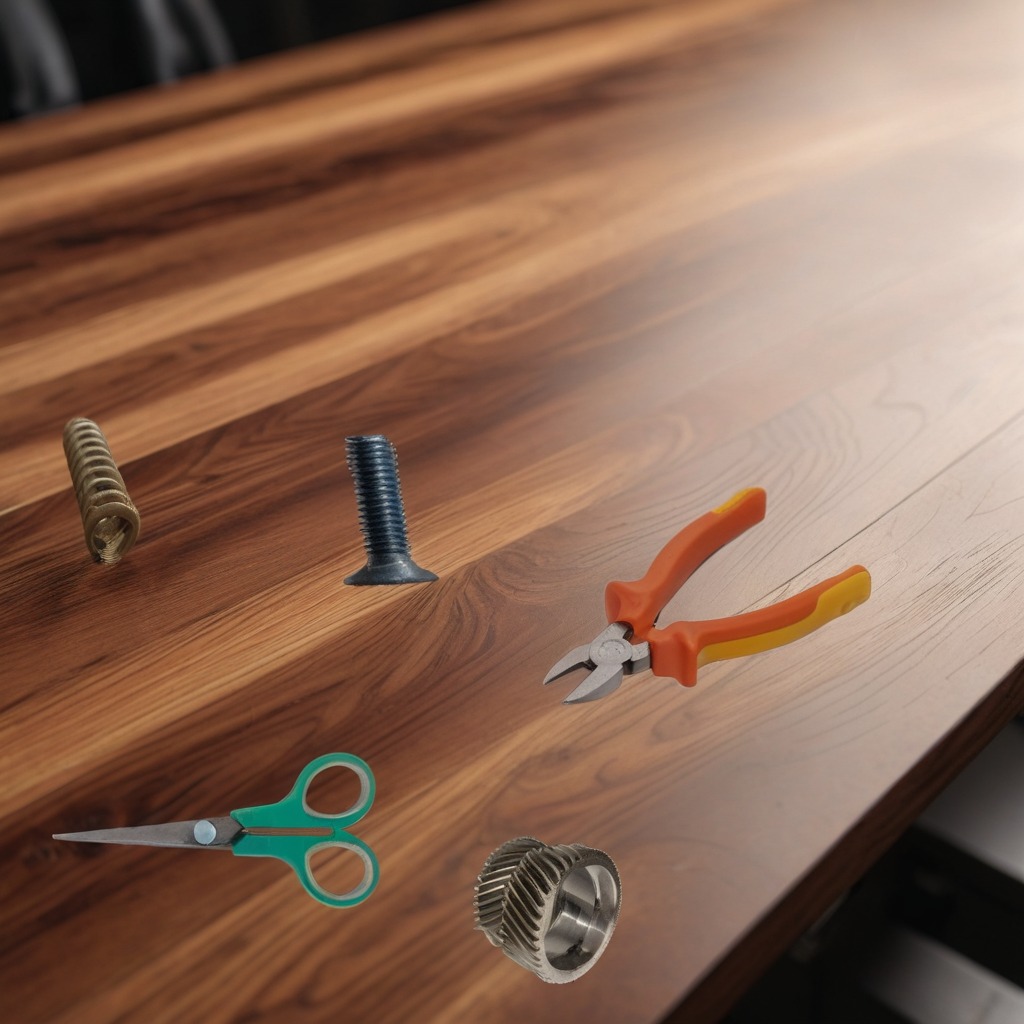
A steel gear with teeth, a metal machine screw, a pair of pliers, a coiled metal spring, and a pair of scissors are lying on the wooden table in a carpentry studio.